The image is a continuous-wavelet scalogram (time versus scale) of a rotating-machine vibration signal. Classify the rotor condition as one of: normal, misalignment, unbalance, looseness.
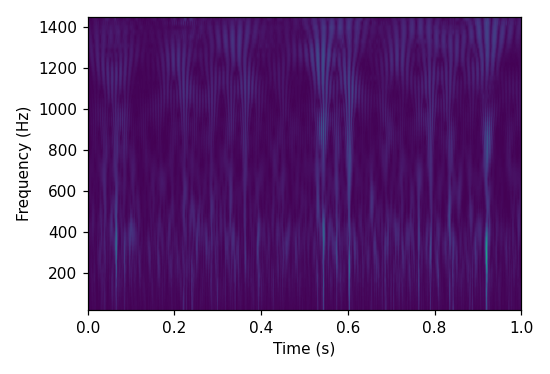
Answer: normal